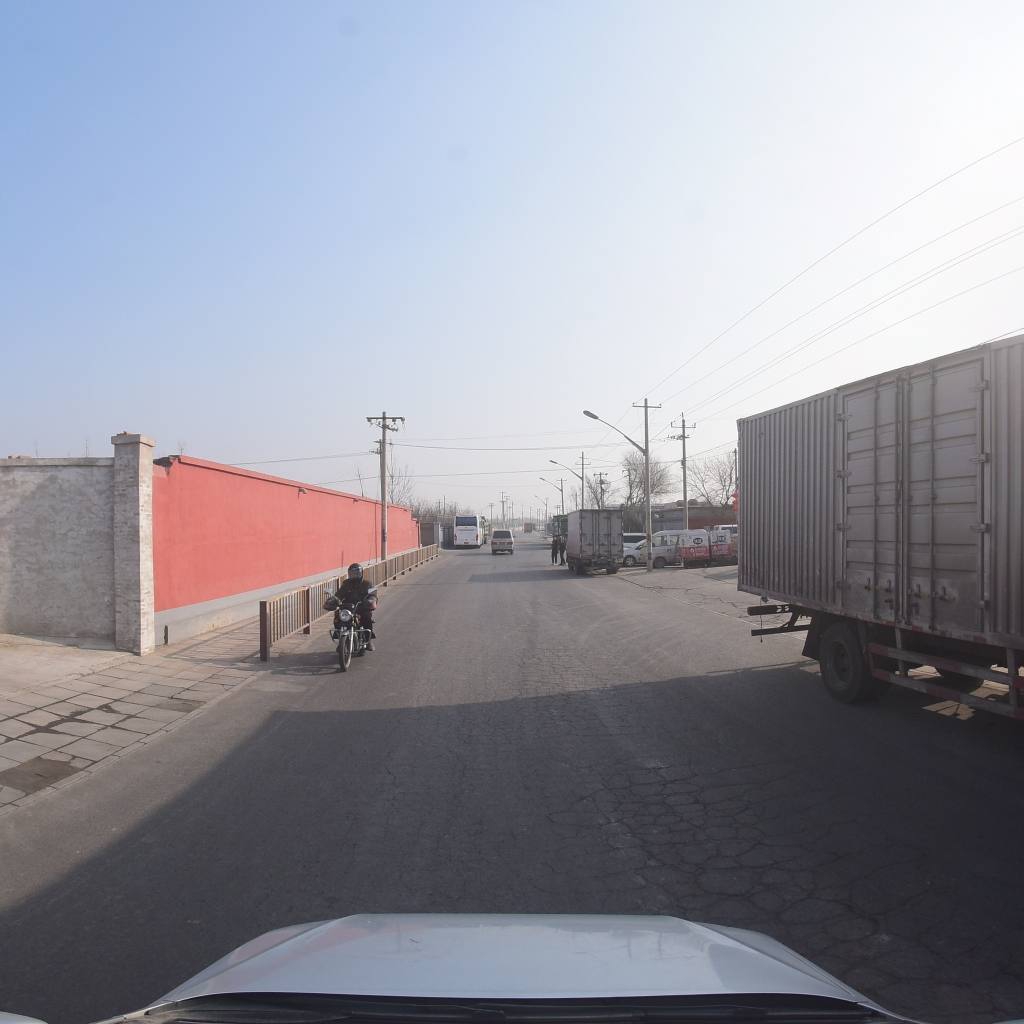
Region: Fengtai
Road damage annotations: alligator crack